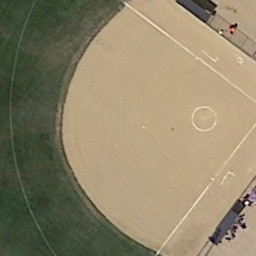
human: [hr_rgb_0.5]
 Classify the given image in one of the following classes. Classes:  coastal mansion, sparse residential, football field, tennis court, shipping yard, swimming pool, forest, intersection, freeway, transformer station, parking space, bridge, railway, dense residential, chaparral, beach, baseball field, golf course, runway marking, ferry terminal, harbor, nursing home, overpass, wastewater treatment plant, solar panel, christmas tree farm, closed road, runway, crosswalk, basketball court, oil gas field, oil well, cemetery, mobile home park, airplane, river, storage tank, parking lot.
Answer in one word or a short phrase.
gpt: baseball field